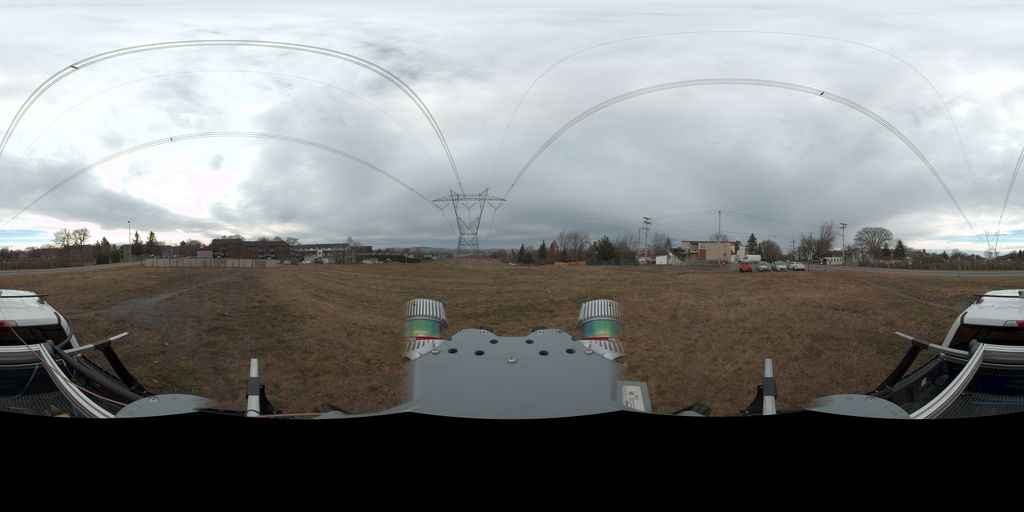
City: quebec_city